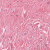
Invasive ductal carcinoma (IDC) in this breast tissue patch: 0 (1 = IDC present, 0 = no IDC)